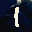
Label: 1